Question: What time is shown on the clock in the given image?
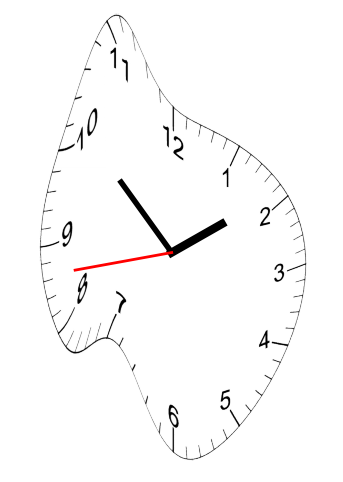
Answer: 01:51:43